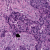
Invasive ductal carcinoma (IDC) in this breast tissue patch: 1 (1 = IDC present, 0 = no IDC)